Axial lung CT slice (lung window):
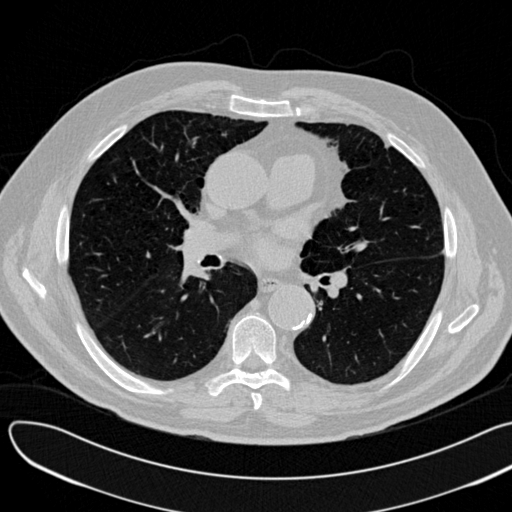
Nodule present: yes
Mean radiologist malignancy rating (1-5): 3